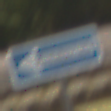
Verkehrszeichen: EinbahnstrasseLinksweisend
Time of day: Midday
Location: Outdoor (Nature)
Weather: Clear
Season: Summer
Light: Natural